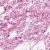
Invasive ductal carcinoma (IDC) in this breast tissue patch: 0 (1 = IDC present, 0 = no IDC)